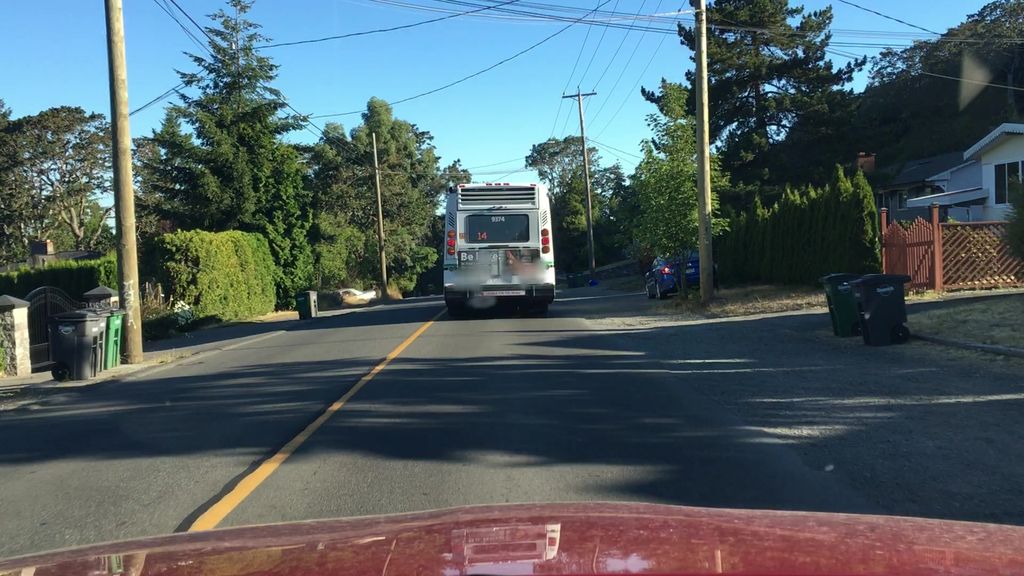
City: victoria